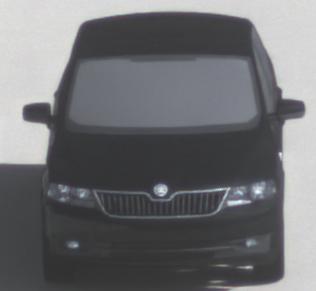
Make: Skoda
Model: Rapid
Detailed model: Rapid 1.2 Active Limousine
Model produced from: 2012/10
Model produced until: 2015/04
Doors: 5
Color: black
Road condition: dry road
Daytime: morning or afternoon
Contrast: low contrast